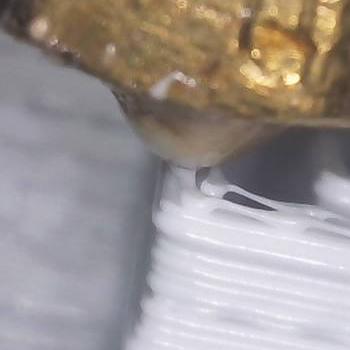
Flow rate: 37%